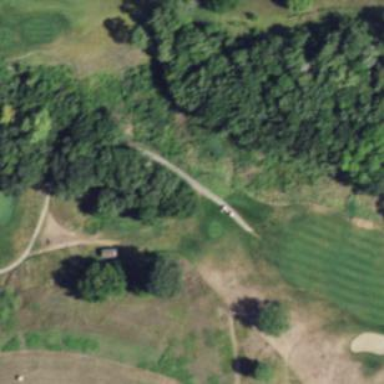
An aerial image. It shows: Path for both road and golf.